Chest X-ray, AP view. Patient: 47 years old, sex M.
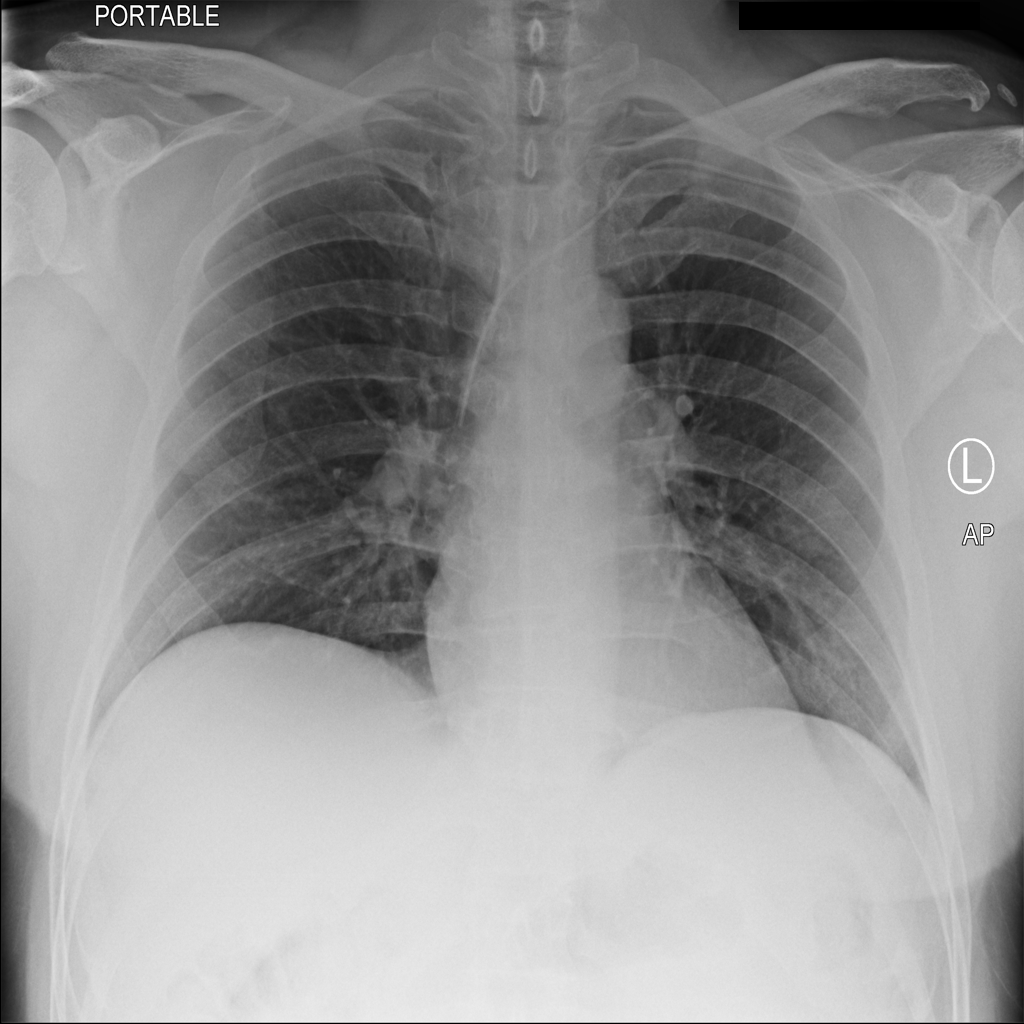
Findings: No Finding